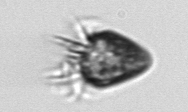
Label: Ciliophora